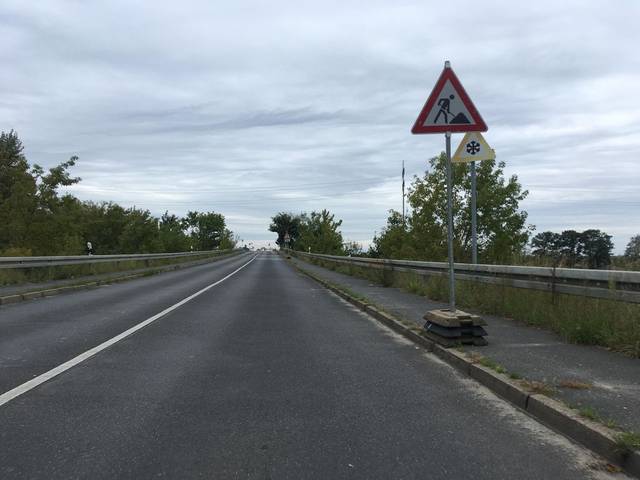
Region: Germany
Coordinates: 52.618, 13.448